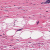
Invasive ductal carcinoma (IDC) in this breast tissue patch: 0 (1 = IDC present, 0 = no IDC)